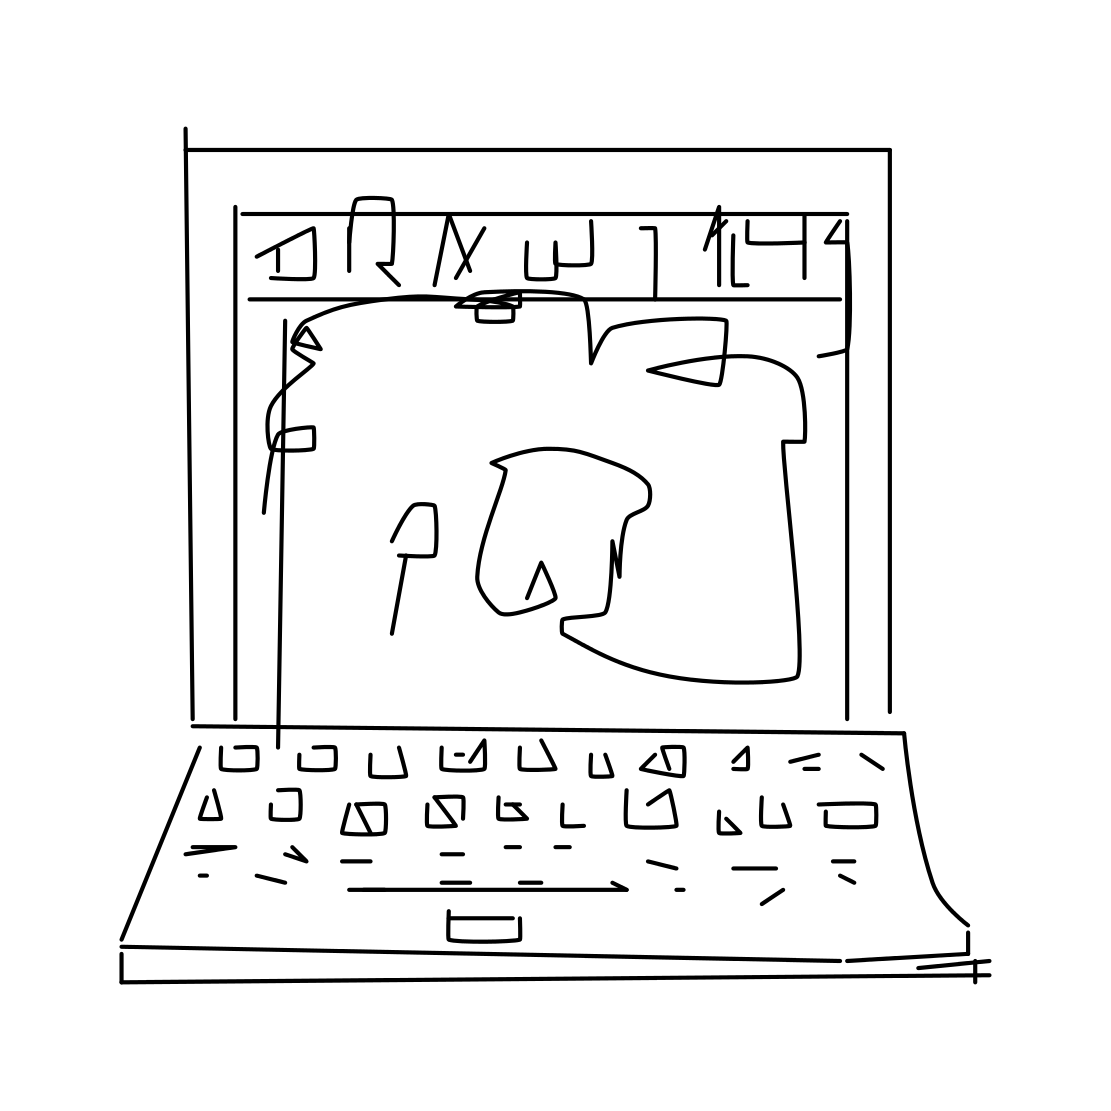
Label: laptop